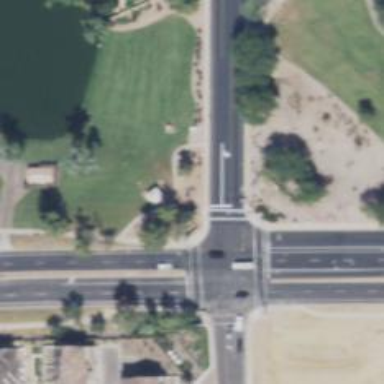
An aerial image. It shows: Solid stop line on the road marking.